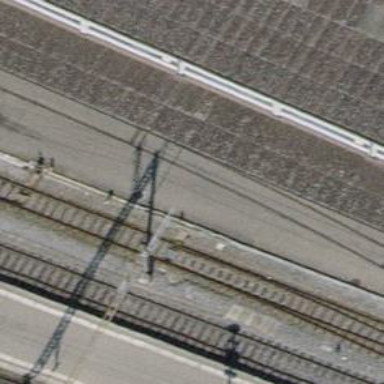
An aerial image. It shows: Railway switch.